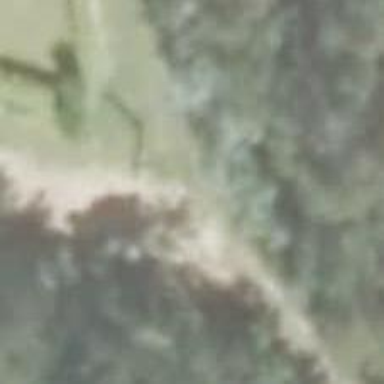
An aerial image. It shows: Path.